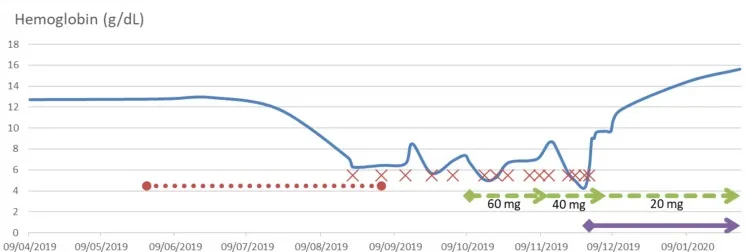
Hemoglobin level as a function of time and treatments. Doses of oral steroids are specified below the respective arrows. Intravenous cyclosporin was introduced at 3 mg/kg for 3 days before being switched for oral cyclosporin 80 mg twice a day with a slow taper.
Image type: chart (chart)